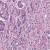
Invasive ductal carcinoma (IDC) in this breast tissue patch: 1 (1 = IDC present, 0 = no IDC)